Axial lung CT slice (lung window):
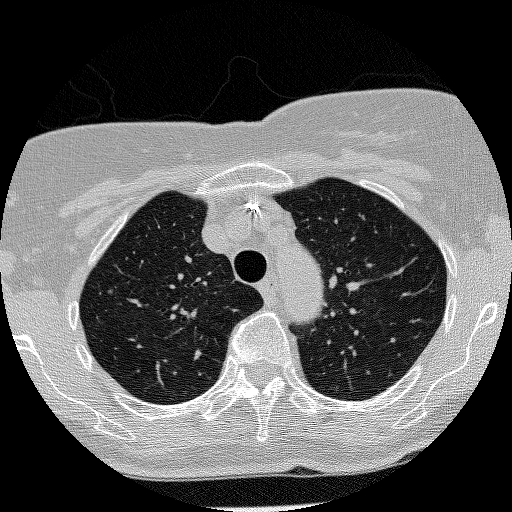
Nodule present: yes
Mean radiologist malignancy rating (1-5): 3